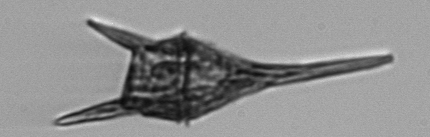
Label: Tripos_lineatus